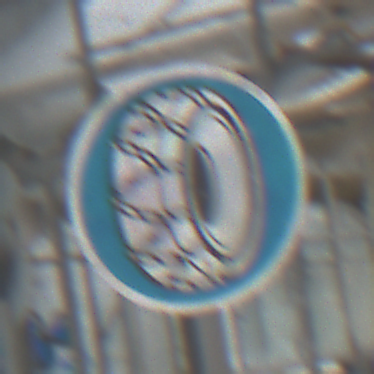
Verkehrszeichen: SchneekettenVorgeschrieben
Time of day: Midday
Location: Roofed (Special)
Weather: Overcast
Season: NotSpecified
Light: Natural